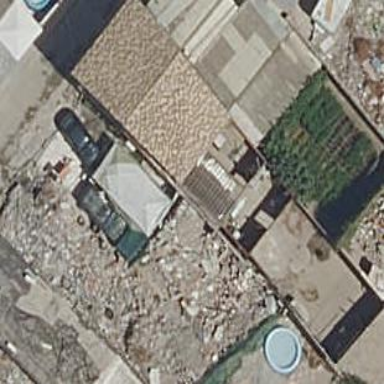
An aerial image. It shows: Residential building.